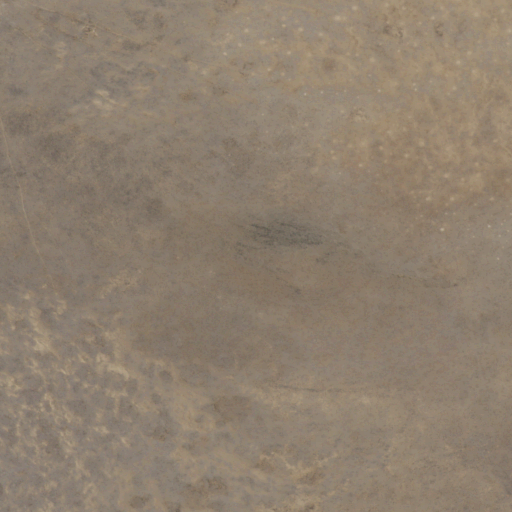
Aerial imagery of mountain in New Mexico named Spear Hills containing grassland and shrub